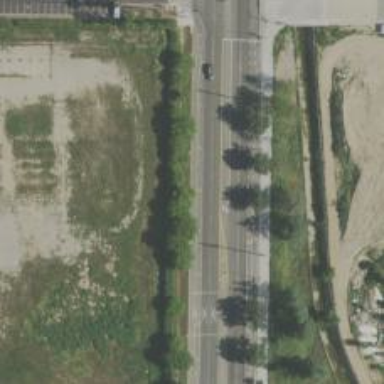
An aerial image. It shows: Buffered lane for cycling.